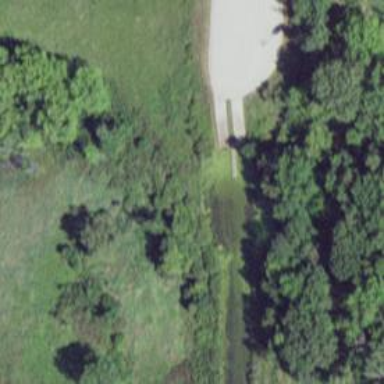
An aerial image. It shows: Slipway on service road for leisure land activities.